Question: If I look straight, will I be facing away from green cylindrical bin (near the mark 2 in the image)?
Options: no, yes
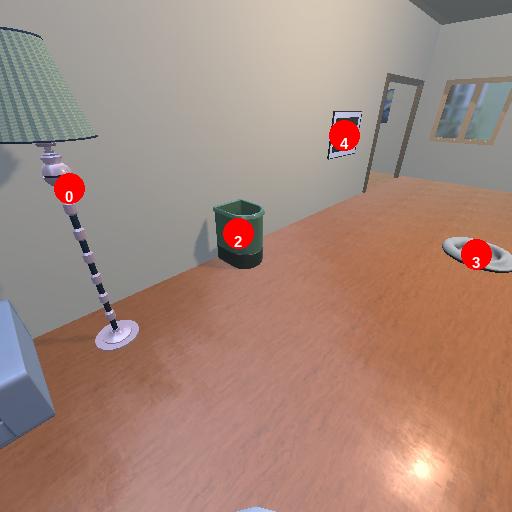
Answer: no